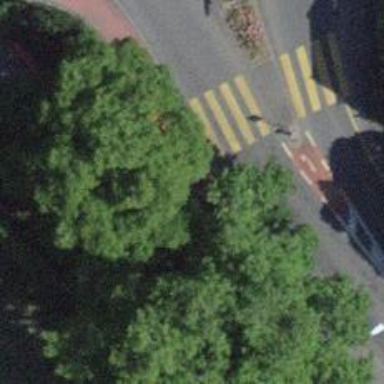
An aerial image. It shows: Kerb serving as barrier.